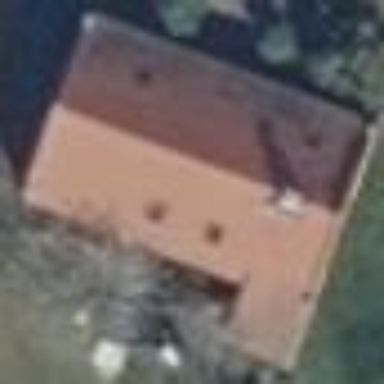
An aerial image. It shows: Simple house.